Question: I am writing an app that gets analytical data from Instagram though it requires the submission of the of the image ID.
Though the image ID from instagram can appear in various xpaths and various naming prefixes
this example shows the image ID with the word 'frame' in front of it

is there a ready made solution to retrieving an Instagram imageID.
What might be the best approach if I needed to write one my self?
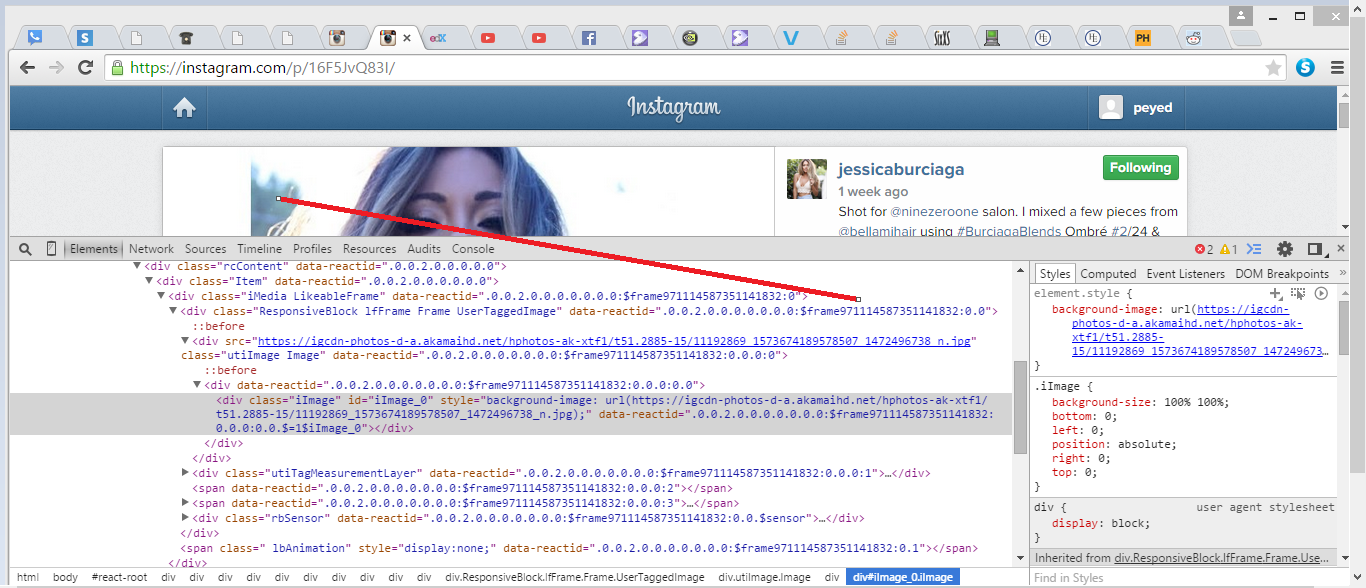
Answer: open the image in gramfeed.com, it will have media ID that can be copied.
For example if <URL>
<URL> will open the same image with more details, you will have to login via instagram on gramfeed.
There is an Instagram API available to get this programatically: <URL>